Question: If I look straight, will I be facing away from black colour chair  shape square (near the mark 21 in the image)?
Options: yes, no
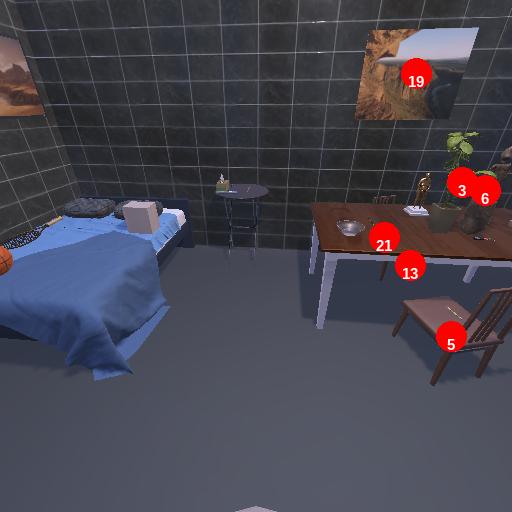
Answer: yes